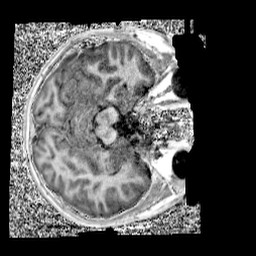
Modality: UNIT1
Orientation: axial
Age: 12
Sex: male
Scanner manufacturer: siemens
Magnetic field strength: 3 T
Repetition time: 4 s
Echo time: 0.00299 s